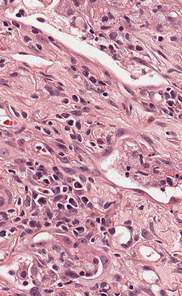
Tumor epithelial tissue: no
Tumor-associated stroma tissue: yes
Normal tissue: no